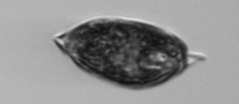
Label: Prorocentrum_micans